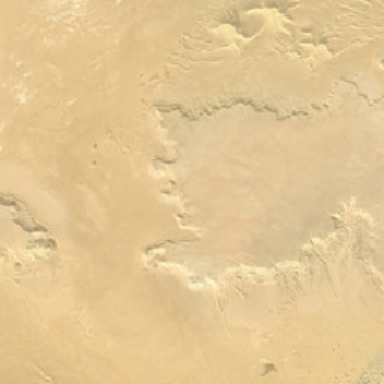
Irregular shaped patterns with jagged edges can be seen in the desert .